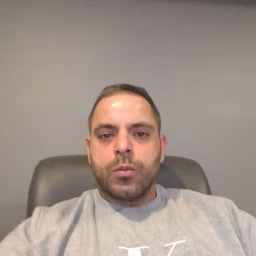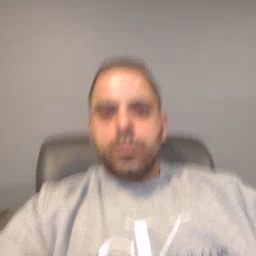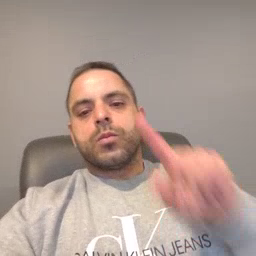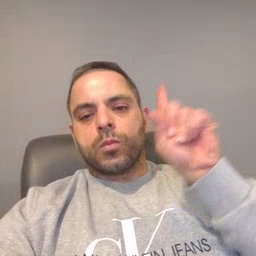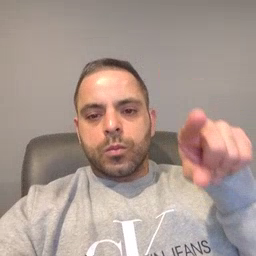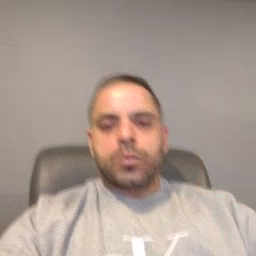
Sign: go